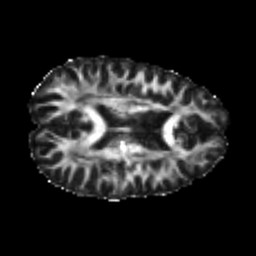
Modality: FA
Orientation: axial
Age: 24
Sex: male
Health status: healthy
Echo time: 0.074 s